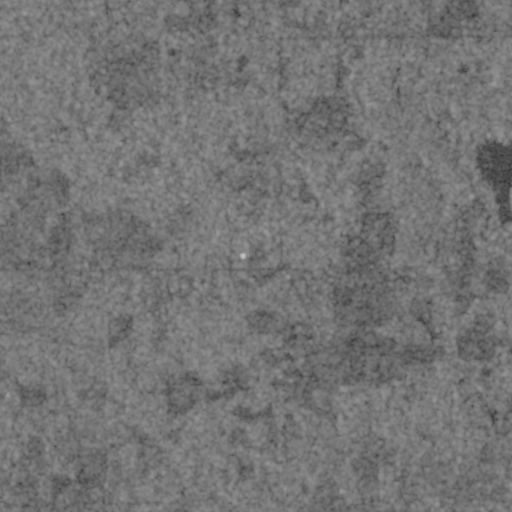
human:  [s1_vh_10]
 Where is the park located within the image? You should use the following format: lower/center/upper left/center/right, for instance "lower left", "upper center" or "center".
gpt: The park is located in the lower center of the image.
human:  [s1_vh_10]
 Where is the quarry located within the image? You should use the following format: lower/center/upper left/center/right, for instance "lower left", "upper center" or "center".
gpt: There is no quarry in the image.

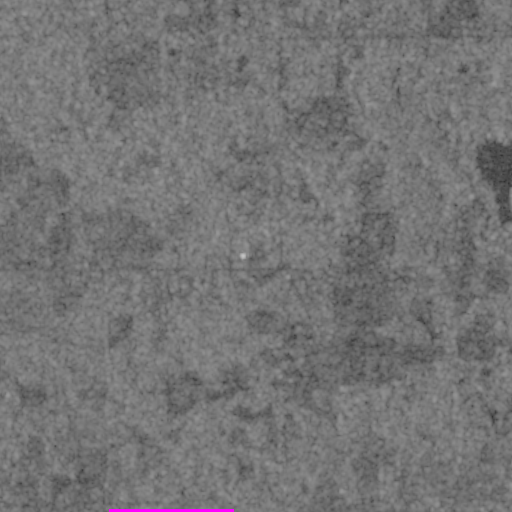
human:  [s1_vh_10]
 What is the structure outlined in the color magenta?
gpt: The structure outlined in magenta is a park.
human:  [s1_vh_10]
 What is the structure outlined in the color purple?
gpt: There is no purple outline.